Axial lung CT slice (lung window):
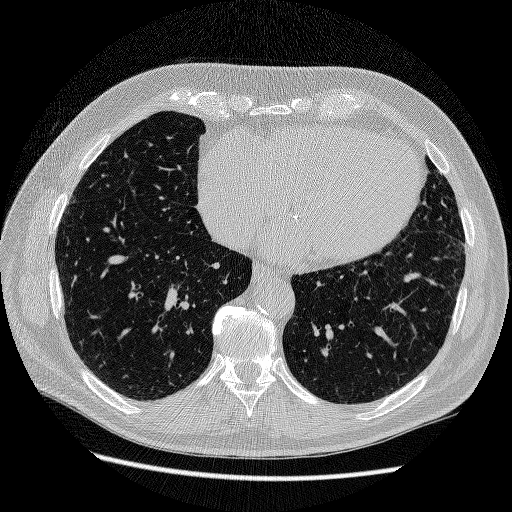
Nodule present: no